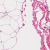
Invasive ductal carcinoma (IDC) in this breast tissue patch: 0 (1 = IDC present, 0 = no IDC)